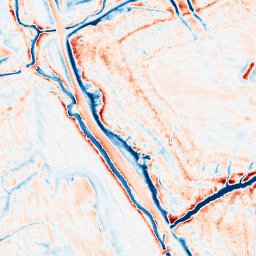
Category: edge_preserving
Decomposition family: guided
Decomposition parameters: radius: 4
eps: 1
Upsampling method: fft_zeropad
Upsampling parameters: scale: 4
Upsampling scale: 4